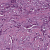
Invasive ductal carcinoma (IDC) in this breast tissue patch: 1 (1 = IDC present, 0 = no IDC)